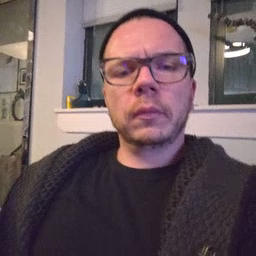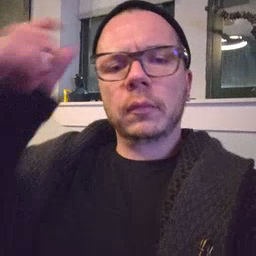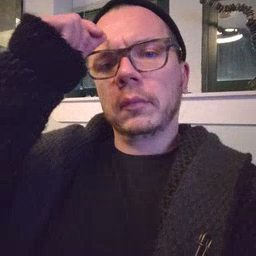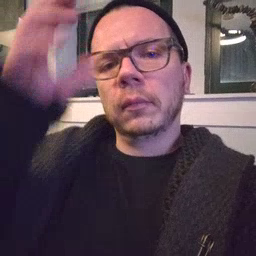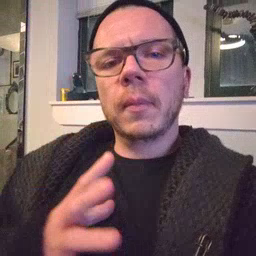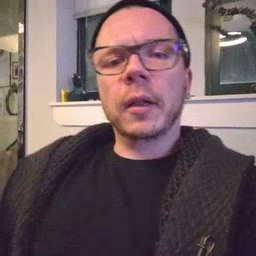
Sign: man